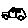
Label: car